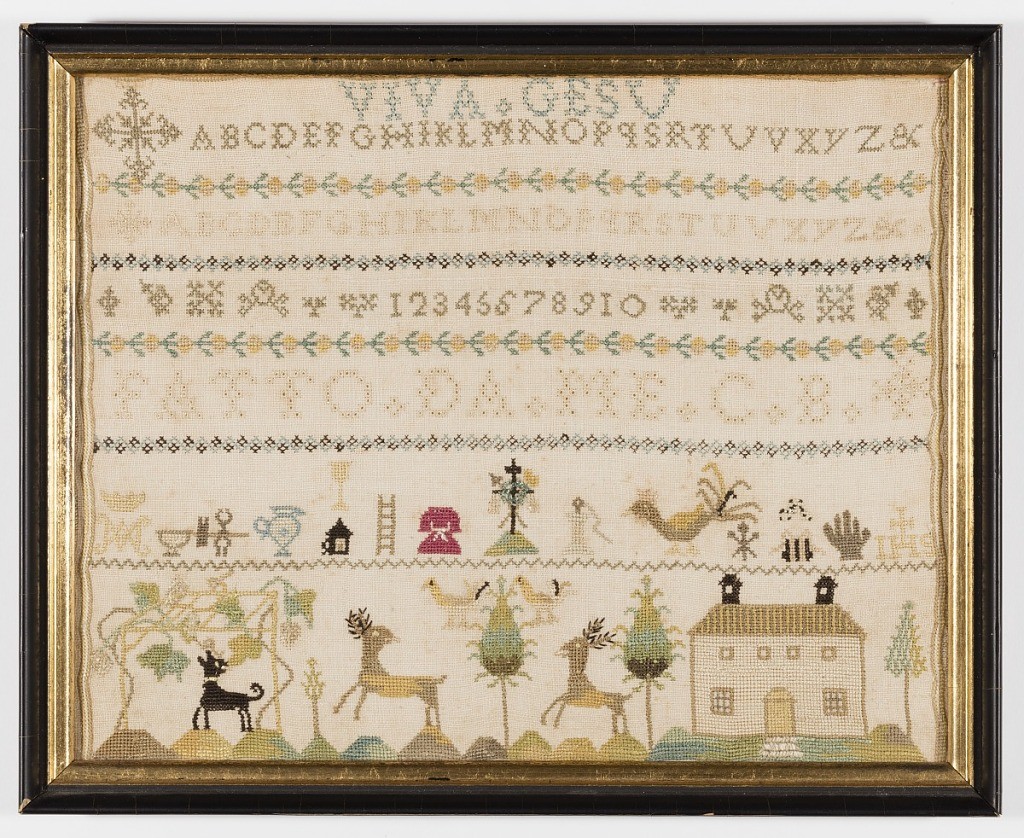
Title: Sampler
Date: ca. 1820
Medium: silk embroidery on linen foundation Technique: embroidered on plain weave
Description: At the top, Viva Gesu, followed by alphabets and numerals divided by small floral bands. In the lower register, symbols of the crucifixion, a grape arbor, deer, and a house.